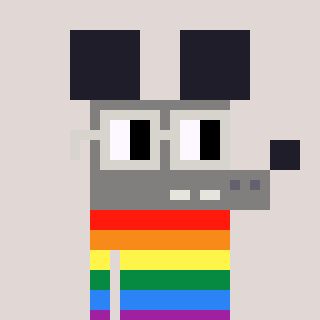
a pixel art character with square light gray glasses, a mouse-shaped head and a grayscale-colored body on a warm background